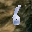
Label: 6